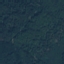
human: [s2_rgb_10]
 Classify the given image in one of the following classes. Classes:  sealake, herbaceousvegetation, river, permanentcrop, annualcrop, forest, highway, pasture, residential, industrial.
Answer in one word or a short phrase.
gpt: Forest